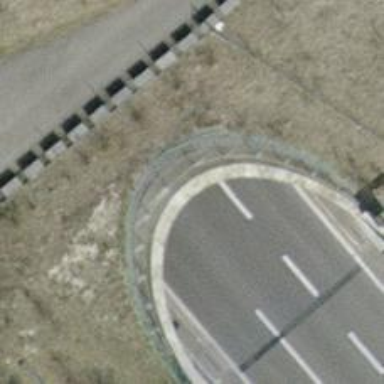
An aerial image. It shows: Motorway.